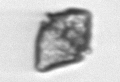
Label: Kryptoperidinium_triquetrum